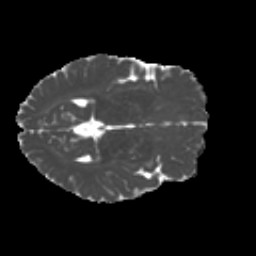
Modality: MD
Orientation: axial
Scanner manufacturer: siemens
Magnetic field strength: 3 T
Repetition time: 4.16 s
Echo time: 0.0806 s